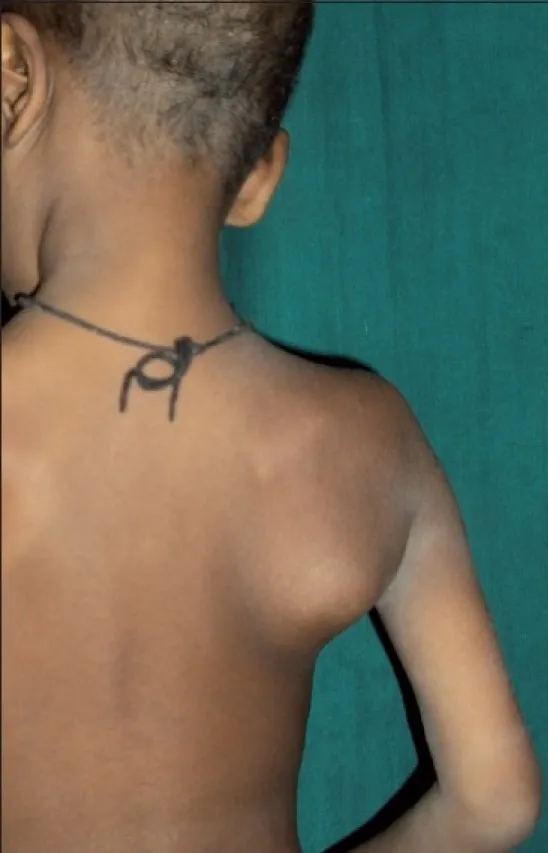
Clinical photograph showing significantly reduced scapular swelling (post treatment).
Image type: medical_photograph (other_medical_photograph)